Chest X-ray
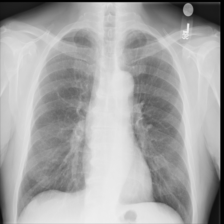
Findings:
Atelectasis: negative
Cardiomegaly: negative
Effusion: negative
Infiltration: negative
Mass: negative
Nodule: negative
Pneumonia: negative
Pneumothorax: negative
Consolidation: negative
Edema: negative
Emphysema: positive
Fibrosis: negative
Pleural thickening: negative
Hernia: negative